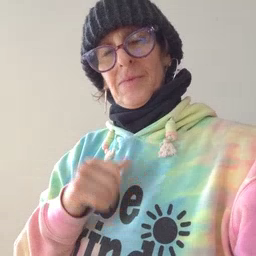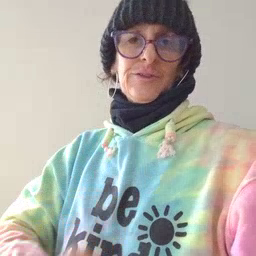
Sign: jacket